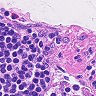
Metastatic tissue present: no